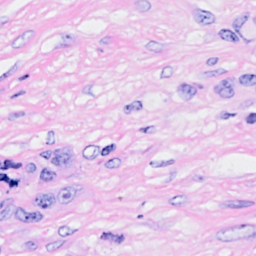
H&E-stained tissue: Breast